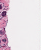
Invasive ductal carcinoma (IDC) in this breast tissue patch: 0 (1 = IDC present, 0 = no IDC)